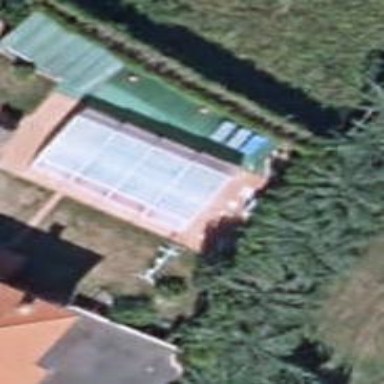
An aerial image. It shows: Swimming pool located in leisure land.